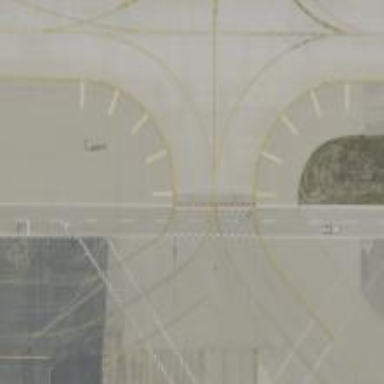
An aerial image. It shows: Image of taxiway at airport.